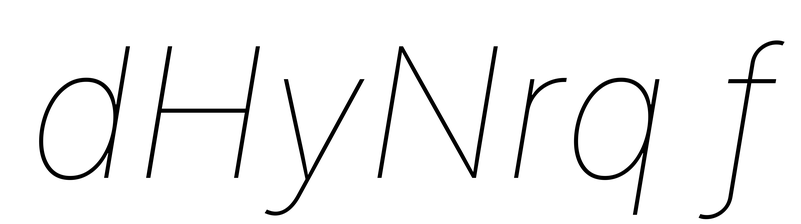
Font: Inter-Italic_Thin_Italic